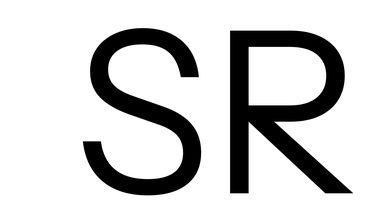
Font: InstrumentSans_Regular